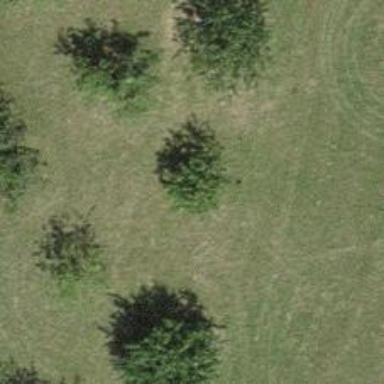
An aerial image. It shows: Mixed leaf-type deciduous tree.